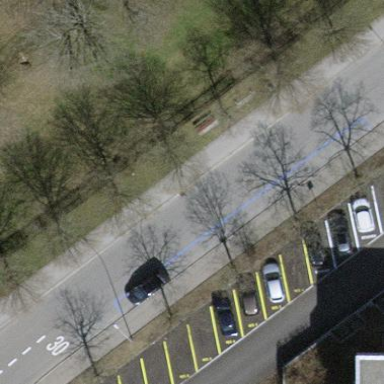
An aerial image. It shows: Asphalt parking lane.